Field crop: tomato
Growth stage: 1
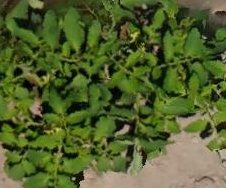
Species: tomato